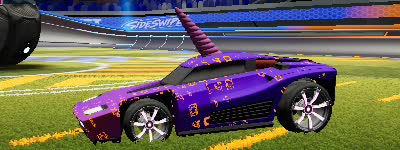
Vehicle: breakout